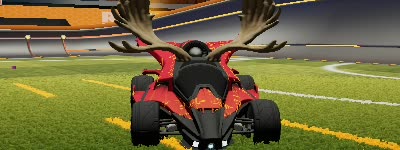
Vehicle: aftershock